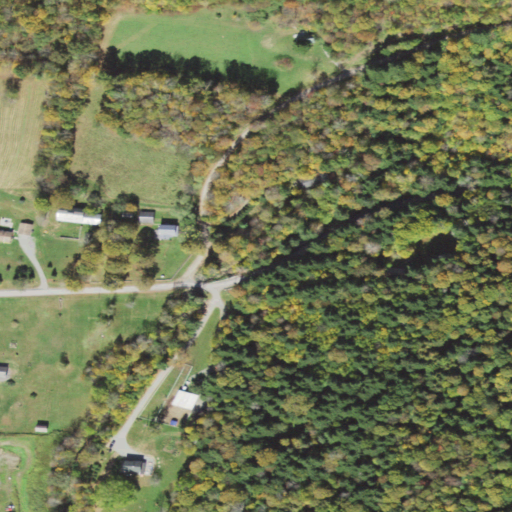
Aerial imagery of valley in Pennsylvania named Chipmunk Hollow containing deciduous forest, mixed forest, open development, evergreen forest, pasture, and low intensity development